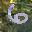
Label: 6